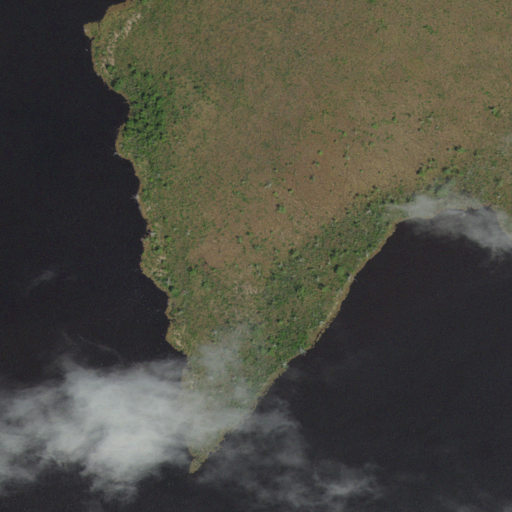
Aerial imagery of cape in North Carolina named Lyons Point containing open water, woody wetlands, herbaceous wetlands, and grassland